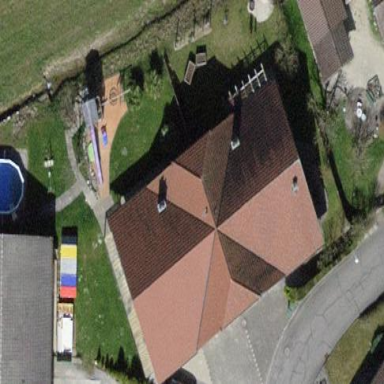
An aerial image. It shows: Simple and straightforward house.